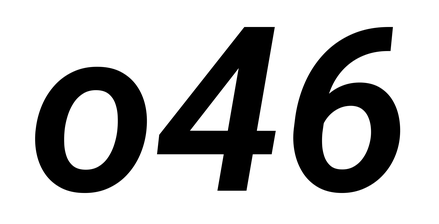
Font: Roboto-Italic_SemiBold_Italic